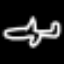
Label: airplane